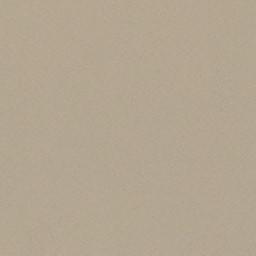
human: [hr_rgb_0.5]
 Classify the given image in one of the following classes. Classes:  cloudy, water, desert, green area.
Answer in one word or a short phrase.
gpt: desert